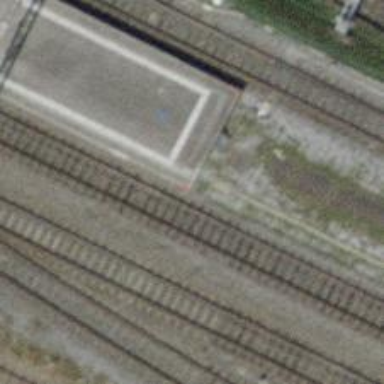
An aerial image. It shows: Close-up of railway platform edge.